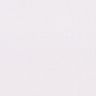
Metastatic tissue present: no